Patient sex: M
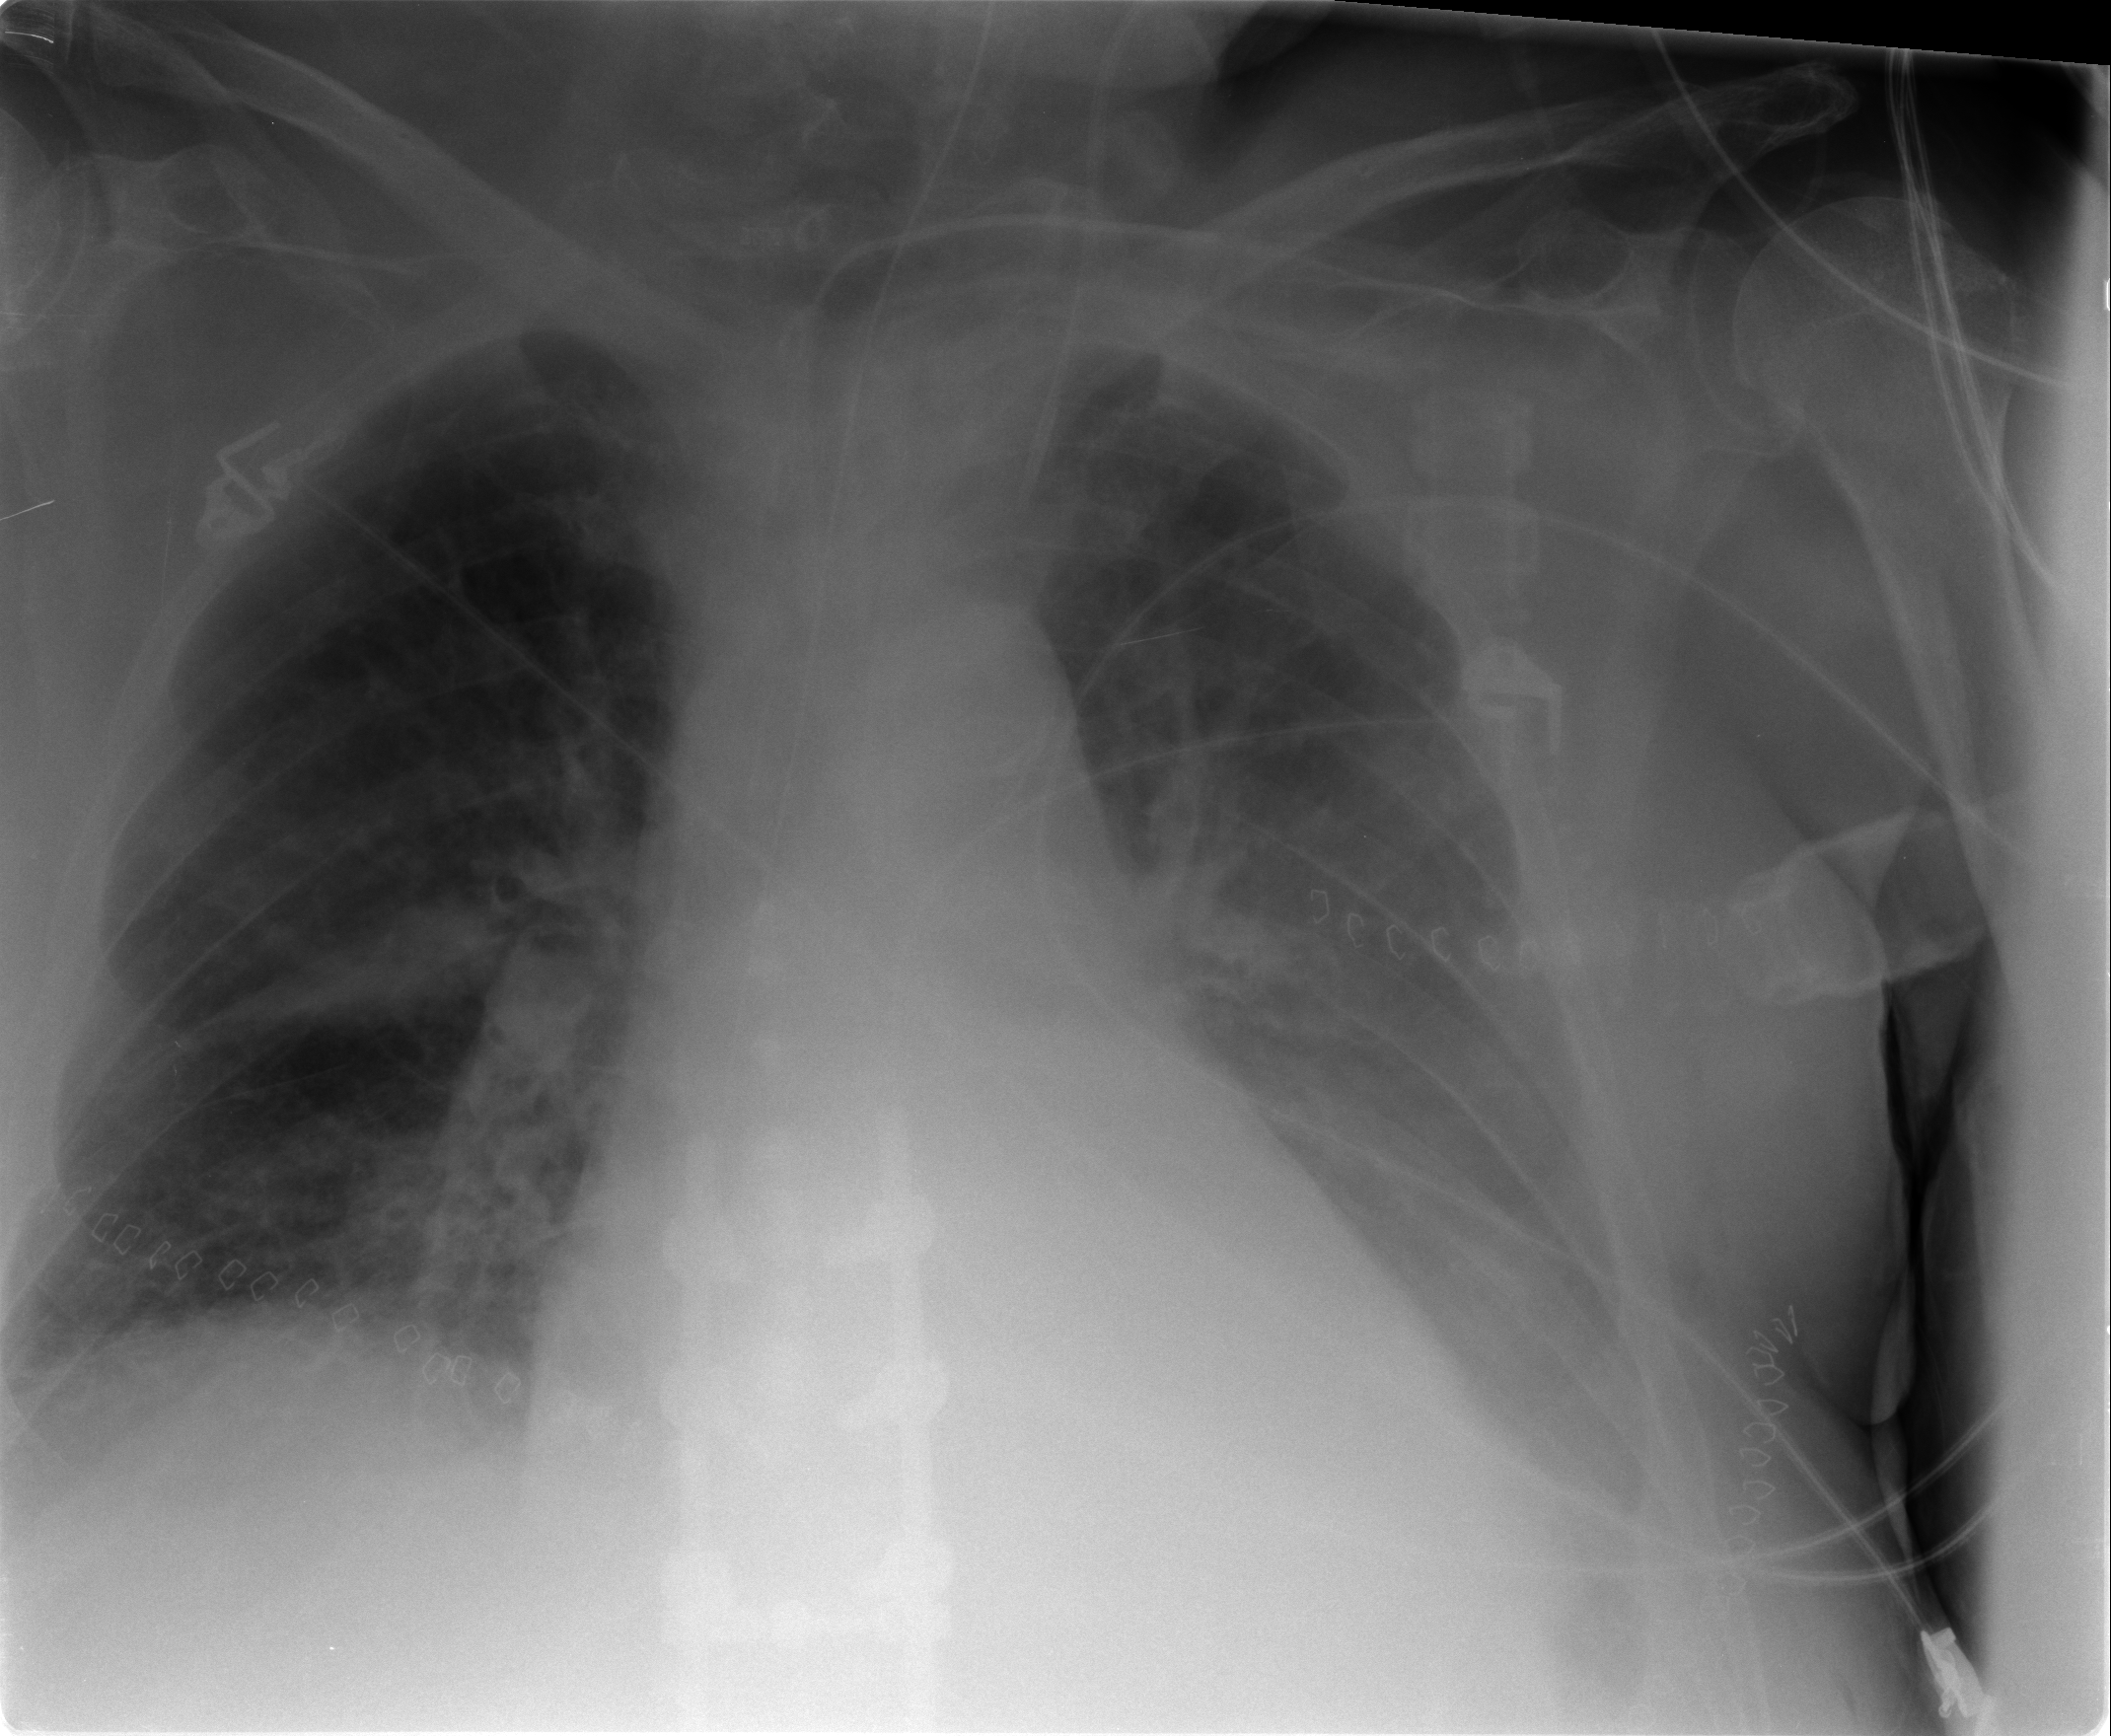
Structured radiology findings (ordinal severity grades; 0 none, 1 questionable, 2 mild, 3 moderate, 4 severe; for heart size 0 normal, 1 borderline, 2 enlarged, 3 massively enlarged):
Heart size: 2
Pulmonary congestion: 0
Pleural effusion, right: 0
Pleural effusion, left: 2
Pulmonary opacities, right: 2
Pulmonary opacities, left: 0
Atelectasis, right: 2
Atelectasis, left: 2